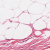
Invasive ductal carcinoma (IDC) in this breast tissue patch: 0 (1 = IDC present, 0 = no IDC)